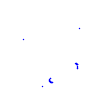
Particle: kaon